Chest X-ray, PA view. Patient: 61 years old, sex M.
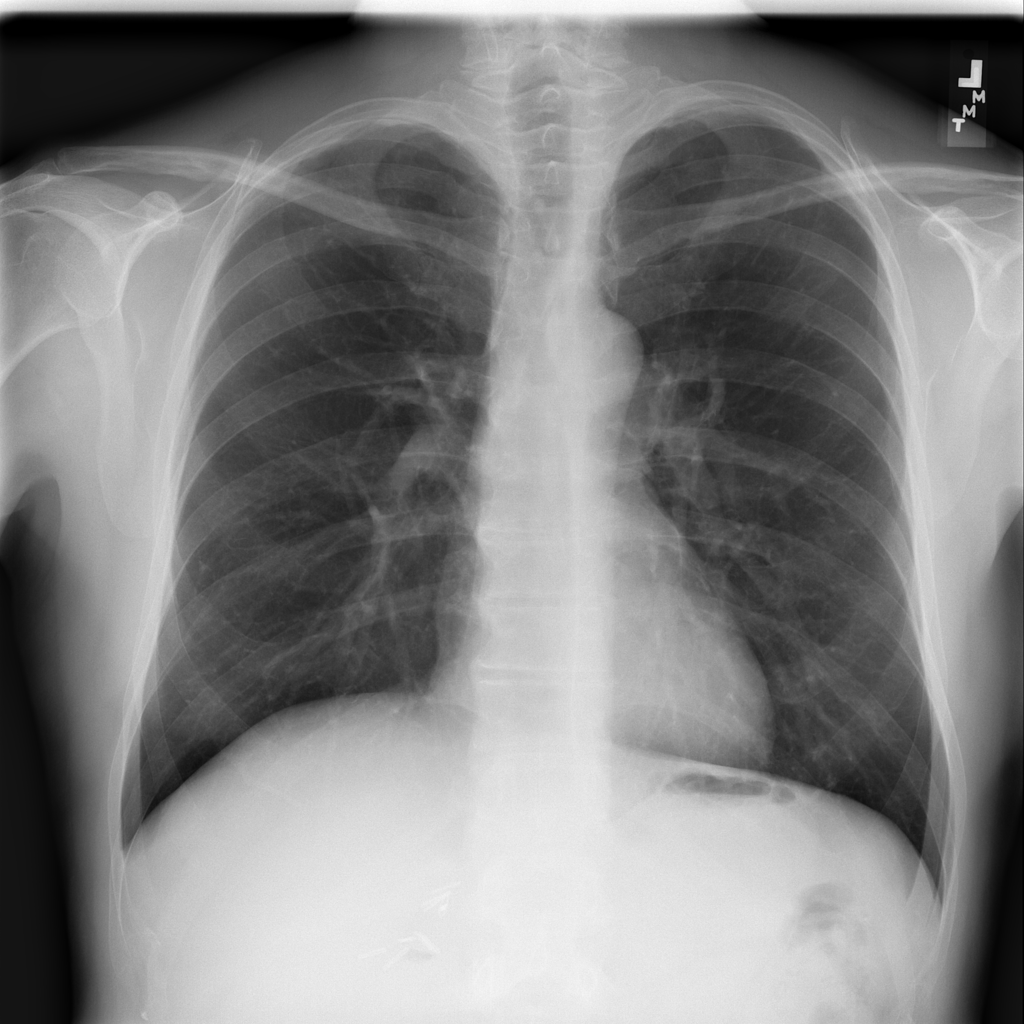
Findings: No Finding